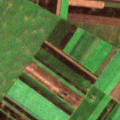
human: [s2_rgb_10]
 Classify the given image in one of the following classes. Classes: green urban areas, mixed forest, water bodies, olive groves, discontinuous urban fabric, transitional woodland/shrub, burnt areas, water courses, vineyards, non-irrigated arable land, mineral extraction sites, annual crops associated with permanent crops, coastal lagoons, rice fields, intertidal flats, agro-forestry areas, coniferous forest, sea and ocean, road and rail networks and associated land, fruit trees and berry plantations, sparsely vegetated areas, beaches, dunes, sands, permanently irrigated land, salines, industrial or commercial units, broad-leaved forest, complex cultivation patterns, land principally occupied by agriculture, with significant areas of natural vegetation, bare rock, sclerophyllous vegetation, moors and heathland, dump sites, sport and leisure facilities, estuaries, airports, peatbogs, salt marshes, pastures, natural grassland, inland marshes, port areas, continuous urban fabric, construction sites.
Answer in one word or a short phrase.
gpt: non-irrigated arable land